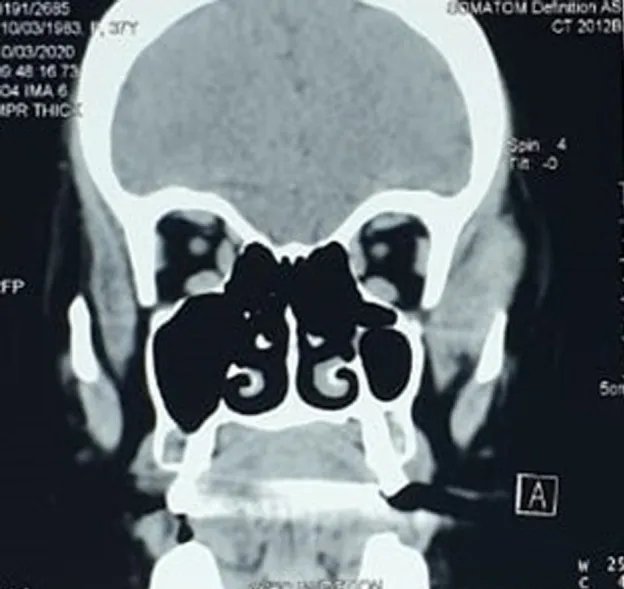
computed tomography scan on the coronal plane shows the mass in the left temporal region with no erosion of the bone.
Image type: radiology (ct)